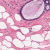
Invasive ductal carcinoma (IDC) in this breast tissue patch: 0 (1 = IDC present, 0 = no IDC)